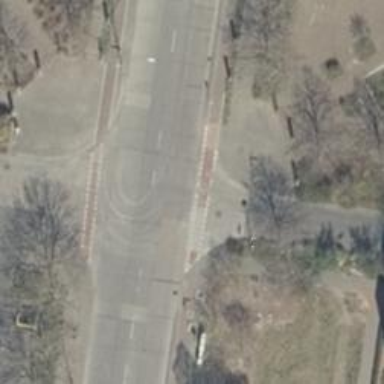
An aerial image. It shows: Uncontrolled crossing on the road.